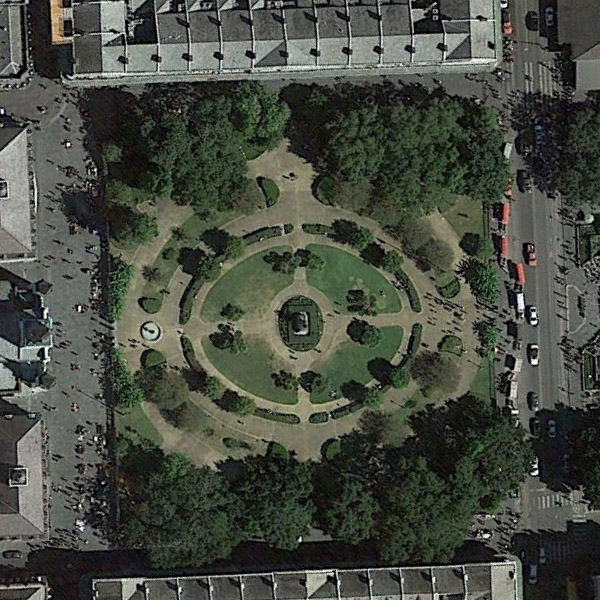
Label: Square